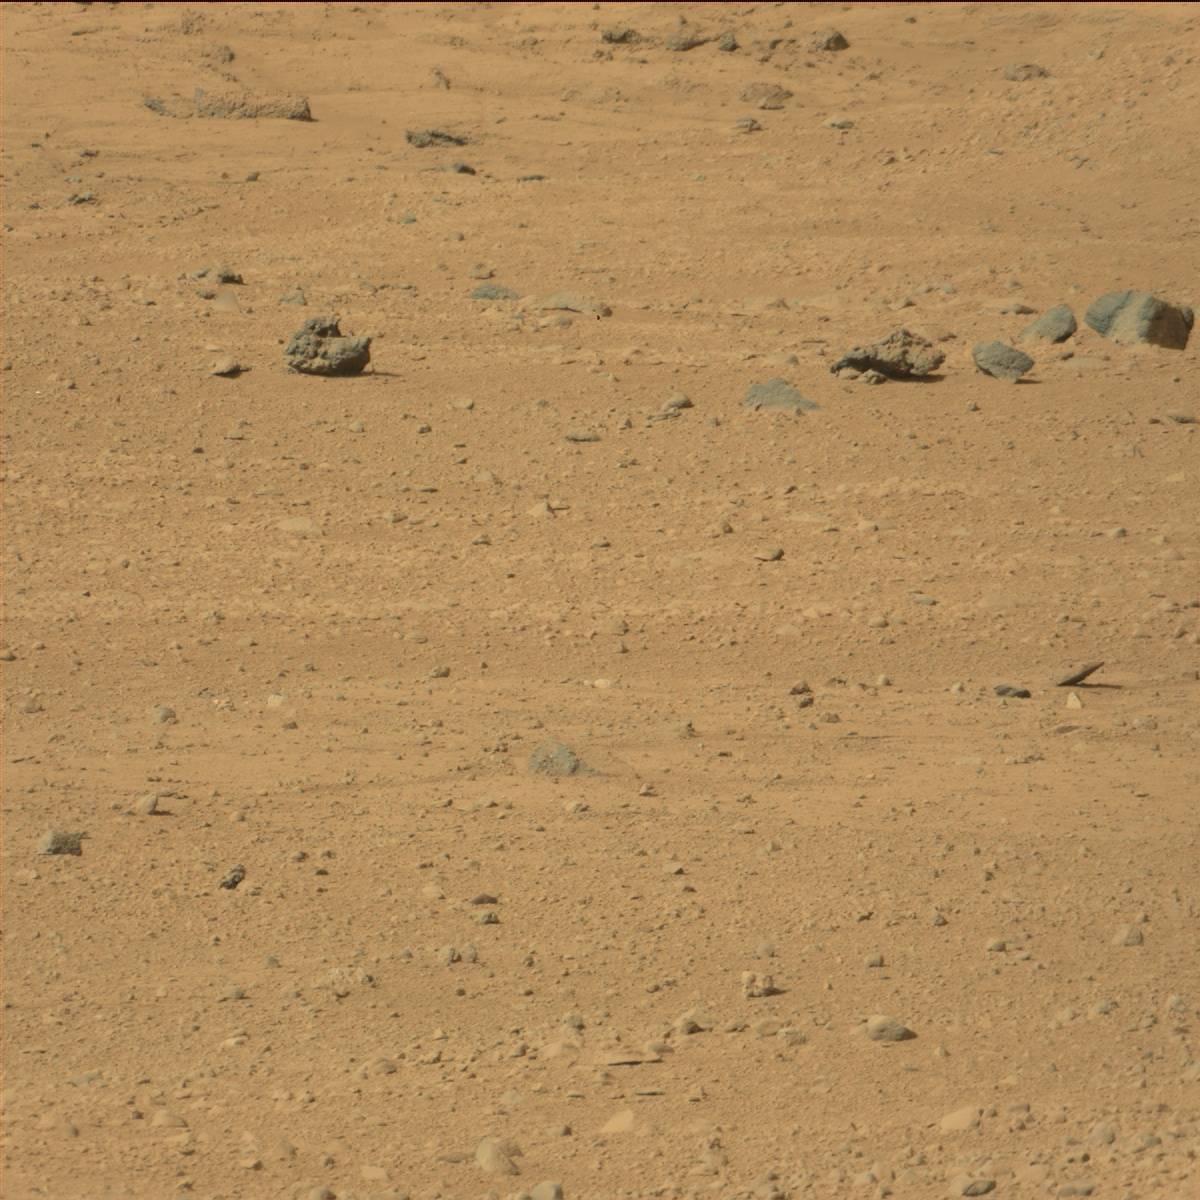
Terrain classes present: Bedrock, Rock, Sand / Soil